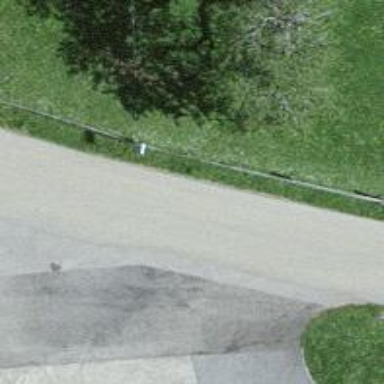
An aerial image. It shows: Bus stop along the road.